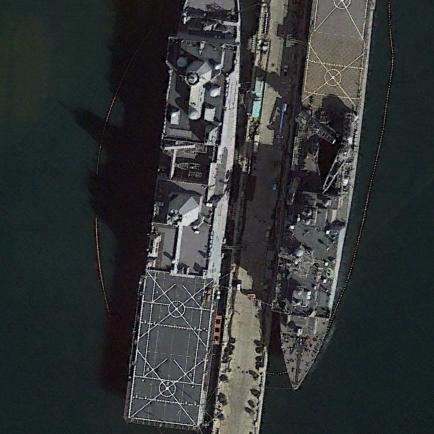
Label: combat